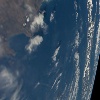
Label: water